Question: To convert the black wave to the red signal.

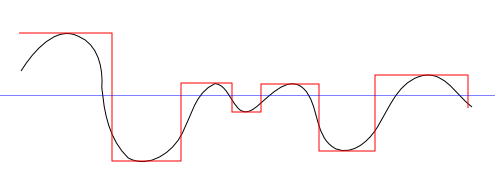
Answer: Taking forward Jesse Craig's answer and dukeling's comment of spotting a switch between increasing and decreasing does yield a solution, at least in simple cases where there is no noise.
E.g. with this input signal

if you calculate the differences between consecutive values of y (the code below is in R, so is operating on vectors)
'''
diffs = y[2:length(y)] - y[1:length(y)-1]
'''
then the signs of the differences
'''
dir = sign(diffs)
'''
assuming that no values are equal (we have no zeros in diffs), you can spot a direction change by looking for where the signs are different
'''
dir_change = dir[2:length(dir)] != dir[1:length(dir)-1]
# no change of direction for first two positions
dir_change = c(FALSE, FALSE, dir_change)
'''
This identifies the maxima and minima, (where 'dir_change' is 'TRUE')

and the square wave can be calculated as Jesse Craig suggested, by taking the midpoints between the maxima and minima.
So far so good. I wasn't sure if the OP's signal included noise. Assuming that it did, I tried a few techniques to try to identify maxima and minima with noise present, but I found it pretty hard (I've spent at least 10x as long trying to get an algorithm that is robust to noise as I did on the above code). I tried a moving average, and some simple thresholding, but I couldn't get either technique to work straightforwardly. This seems to confirm it's not trivial to deal with noise! I'd be interested if anyone could comment (or I could search for or ask an SO question on this).
there is a nice summary of peak detection methods in <URL>.